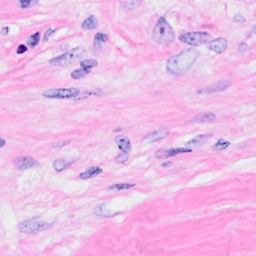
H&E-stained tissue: Breast